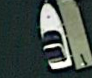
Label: Civil_yacht